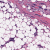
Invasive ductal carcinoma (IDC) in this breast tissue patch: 0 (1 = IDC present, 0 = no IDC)